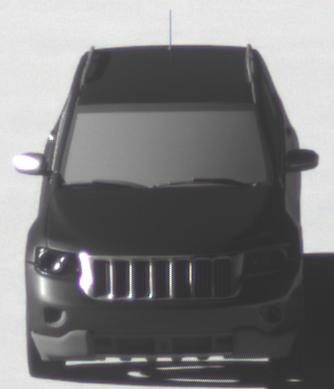
Make: Jeep
Model: Grand Cherokee
Detailed model: WK2
Model produced from: 2010
Model produced until: 2021
Doors: 5
Color: black
Road condition: dry road
Daytime: sunrise or sunset
Contrast: high contrast